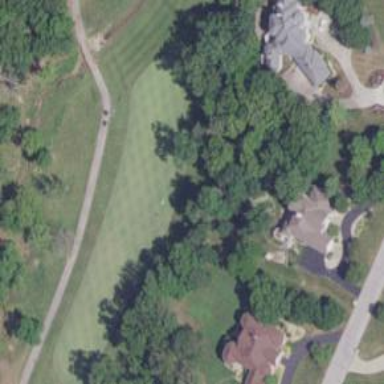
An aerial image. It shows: Golf rough area.